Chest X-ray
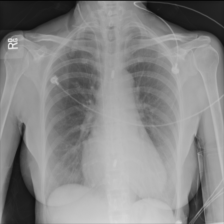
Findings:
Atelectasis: negative
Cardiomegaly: positive
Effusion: negative
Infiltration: negative
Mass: negative
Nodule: negative
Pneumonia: negative
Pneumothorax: negative
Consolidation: negative
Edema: negative
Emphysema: negative
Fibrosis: negative
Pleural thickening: negative
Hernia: negative